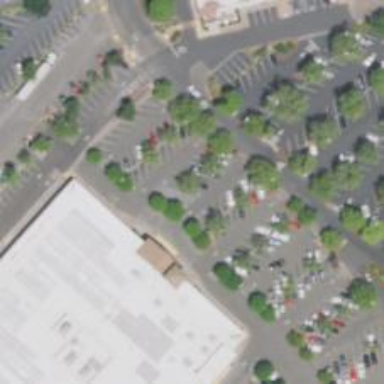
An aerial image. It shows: Parking space is available.